Question: I have an error I couldn't figure where it occues on the following:
I'm acutally using a map with vectors in it:
'map<vector<string> , vector<string> > parameterMap;'
because I need a few of them (how many is decided on runtime) I put them into a list (vector):
vector declaration on head of method:
'vector<map<vector<string> , vector<string> > > listedParameterMap;'
insertion of a map into the vector:
'listedParameterMap.insert(listedParameterMap.end(), 1, parameterMap);'
This procedure works fine on the first time. The second time (map is filled correctly) it down't work.
I noticed a thing: I give out the size of the map:
'cout << "listedParameterMap " << listedParameterMap.size();'
it shown is after the second time, the says it still .
It also shows me wired content:
Screenshot:

'Last' should contain something looking like 'First'
The second map which is inserted is defently filled correctly.
Same for the vectors: 'part1_input' and 'part2_output'
'''
for (unsigned int index = 0; index < part1_input.size(); index++) {
map<vector<string> , vector<string> > parameterMap;
parameterMap.insert
(pair<vector<string> , vector<string> > (part1_input[index], part2_output[index]));
listedParameterMap.insert(listedParameterMap.end(), 1, parameterMap);
cout << "listedParameterMap " << listedParameterMap.size();
}
'''
I really would appreciate any ideas why this happens...
---
---
"Solution" was printing the stuff out. The watch-window isn't displaying the correct values. That means my Problem is caused somewhere else. But this here is anwsered. Thanks to anyone how tried to help me!
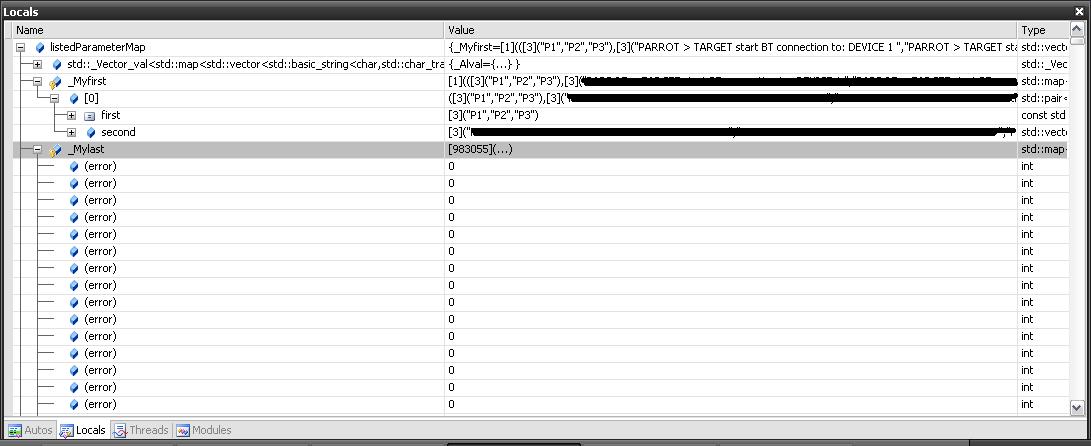
Answer: I would like to see a test where you output something from your collections to see if you are seeing what you think you should see. Actually why not write a proper unit test?
You are passing a lot of collections around by value. This can be quite expensive, but in addition, you may be updating something that is a copy of what you think you are actually updating, and then not seeing the results in the original.
I would not pay too much attention to values in Visual Studio's "watch" window, particularly if you are running an optimised build.